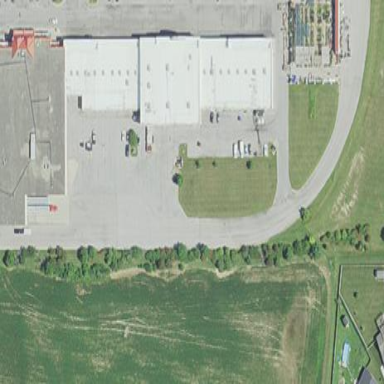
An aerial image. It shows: Commercial building.